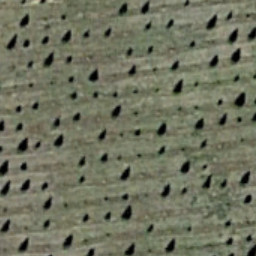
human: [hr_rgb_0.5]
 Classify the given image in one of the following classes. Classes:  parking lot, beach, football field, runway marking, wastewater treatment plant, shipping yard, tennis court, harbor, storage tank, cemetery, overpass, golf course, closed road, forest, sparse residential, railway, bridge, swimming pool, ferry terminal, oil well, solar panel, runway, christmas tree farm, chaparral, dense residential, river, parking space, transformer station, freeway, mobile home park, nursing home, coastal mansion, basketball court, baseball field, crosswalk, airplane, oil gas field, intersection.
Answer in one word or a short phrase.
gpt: christmas tree farm